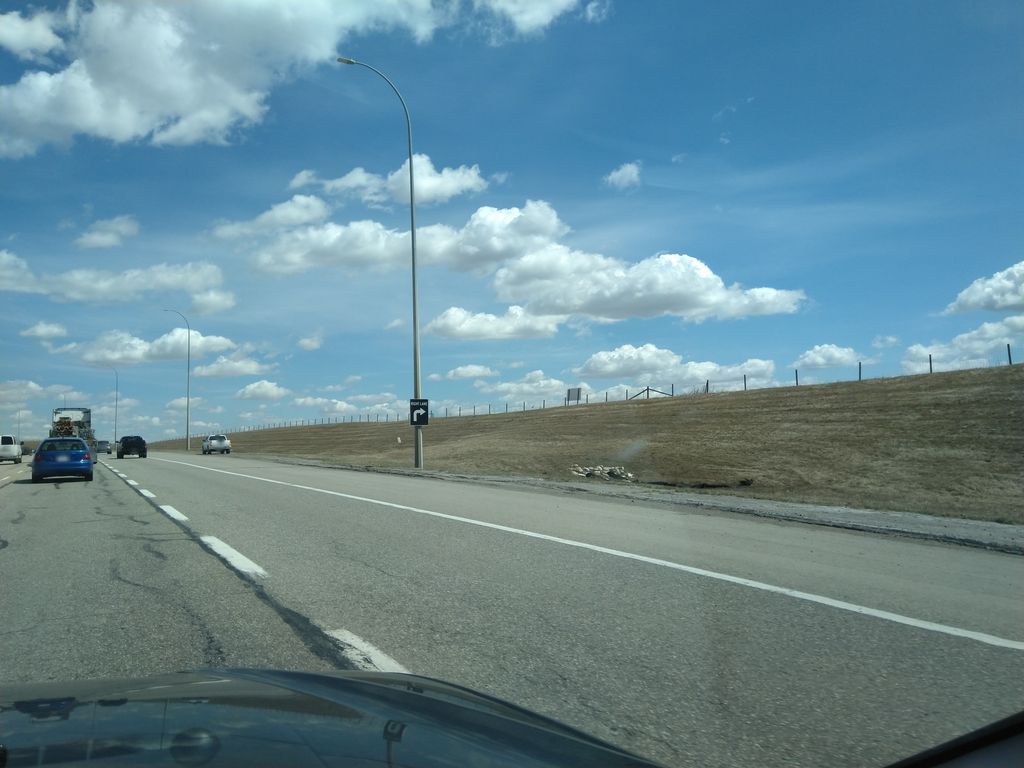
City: calgary